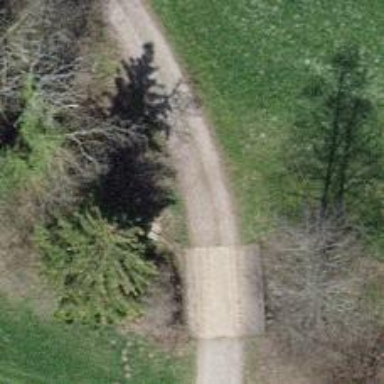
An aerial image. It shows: Track road going over bridge with grade1 tracktype.